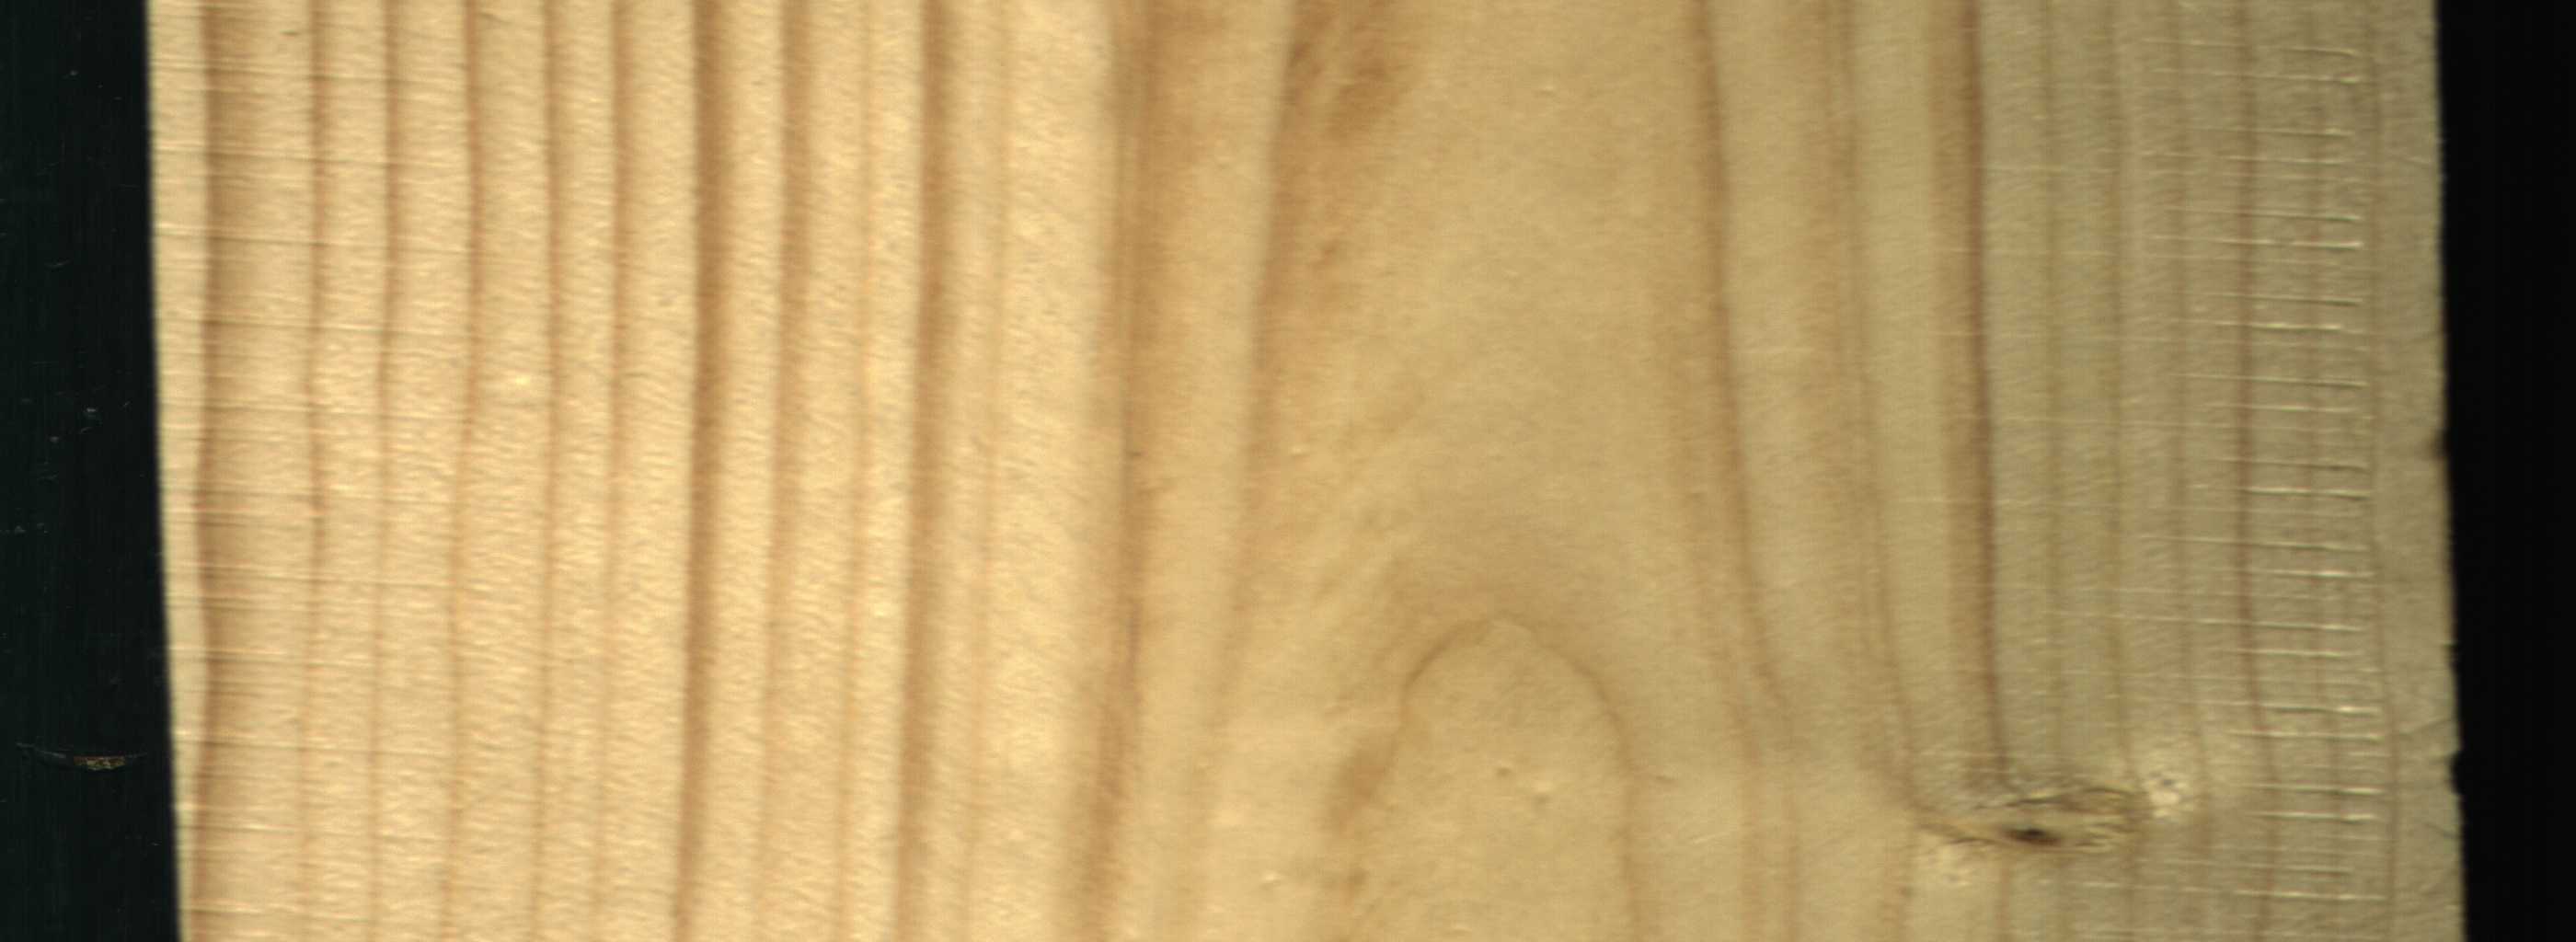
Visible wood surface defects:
Live_Knot